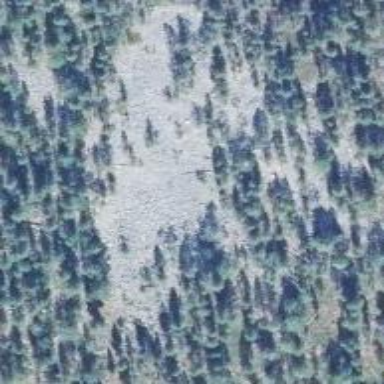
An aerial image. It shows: Natural scree.